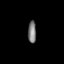
Tissue: prostate
Cell type: T cells
Senescence score: 0.3145
Nuclear area (px): 173
Mean DAPI intensity: 125.566